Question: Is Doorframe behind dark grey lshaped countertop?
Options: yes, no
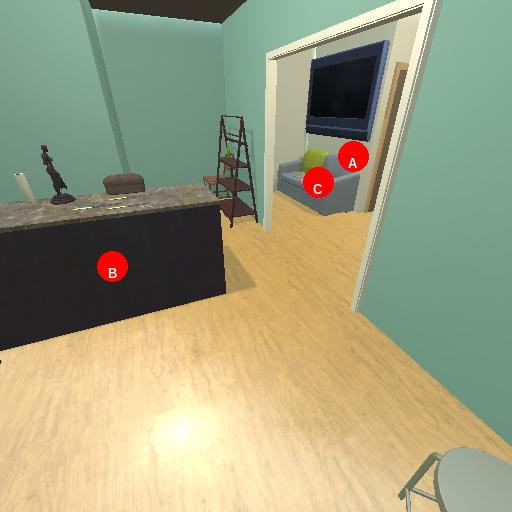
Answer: yes